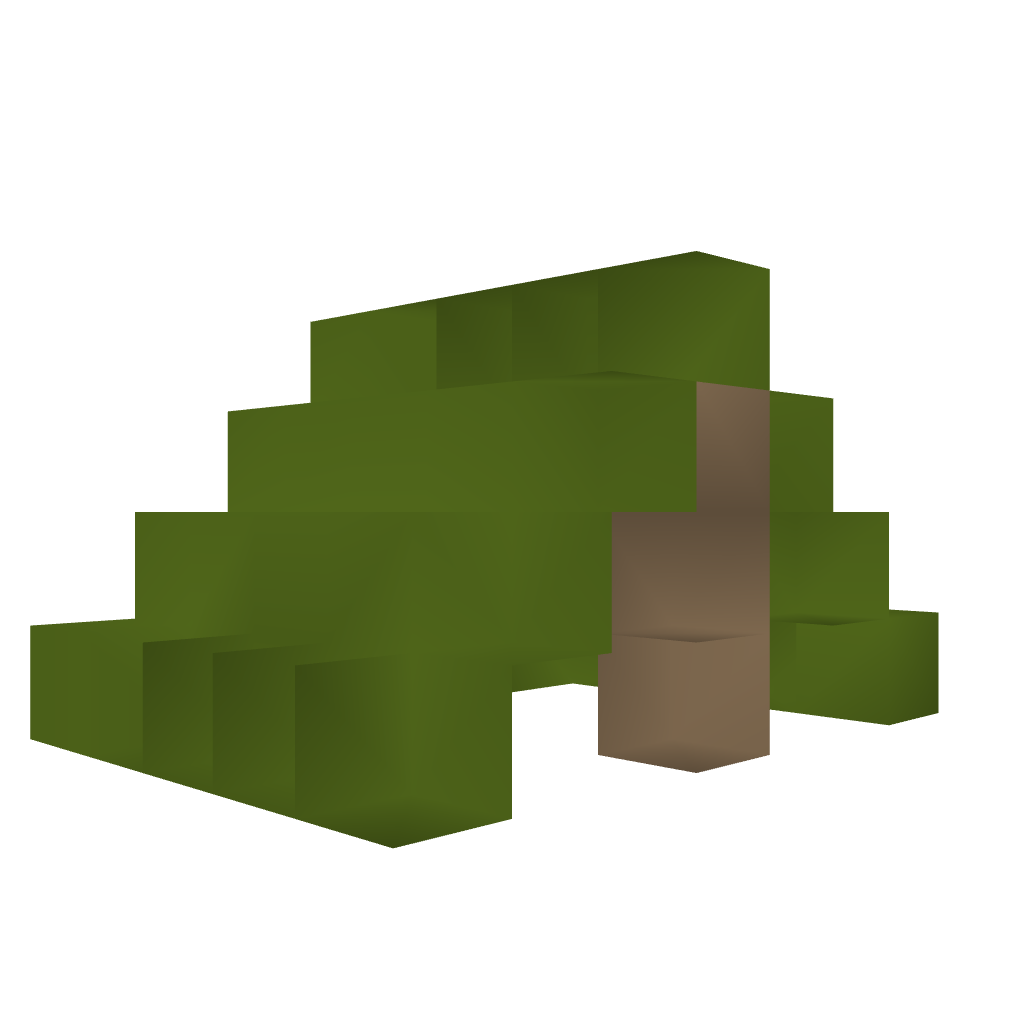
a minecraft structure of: Camping Tent